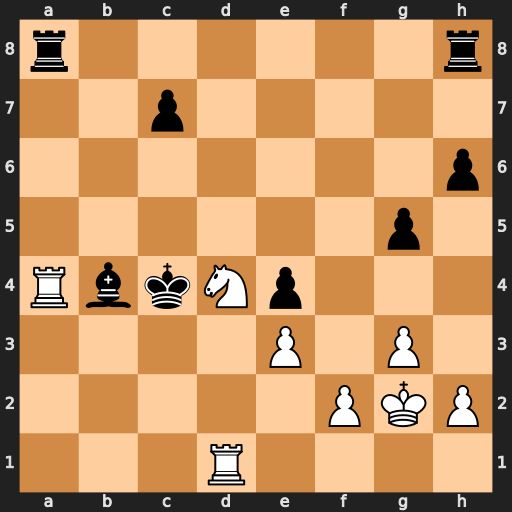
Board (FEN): r6r/2p5/7p/6p1/RbkNp3/4P1P1/5PKP/3R4
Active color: w
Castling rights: -
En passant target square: -
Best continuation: Rc1+ Kd5 Rxb4